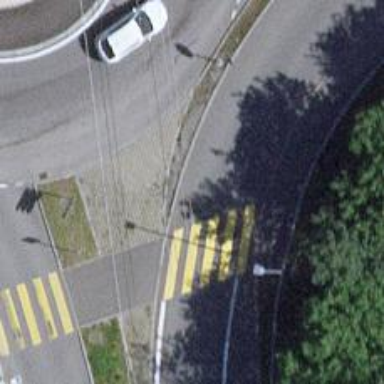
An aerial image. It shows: Marked zebra crossing with island in the middle.